【题型】填空题　【知识点】平面几何　【难度】hard
在边长为 1 的正六边形 \(ABCDEF\) 中，记以 \(A\) 为起点，其余顶点为终点的向量分别为 \(\vec{a}_1,\ \vec{a}_2,\ \vec{a}_3,\ \vec{a}_4,\ \vec{a}_5\)，以 \(D\) 为起点，其余顶点为终点的向量分别为 \(\vec{d}_1,\ \vec{d}_2,\ \vec{d}_3,\ \vec{d}_4,\ \vec{d}_5\)。

\noindent
记 \(\{i,j,k\},\ \{r,s,t\}\) 为 \(\{1,2,3,4,5\}\) 的两个三元子集，则 \((\vec{a}_i+\vec{a}_j+\vec{a}_k)\cdot(\vec{d}_r+\vec{d}_s+\vec{d}_t)\) 的最小值为\underline{\quad\quad}。

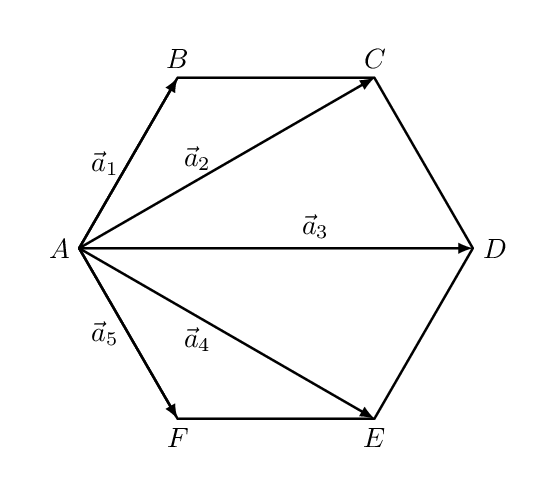
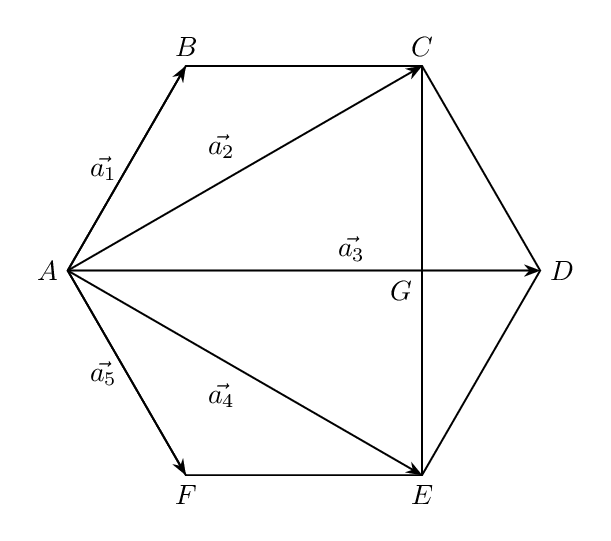
【解答】
\noindent
【答案】-25

\noindent
【知识点】向量与几何最值、用定义求向量的数量积、向量的模、余弦定理解三角形

\noindent
【分析】由“两个向量模越大、夹角越小则两个向量的和向量的模越大”结合可正六边形结构特征求出\(|\vec{a}_i+\vec{a}_j+\vec{a}_k|\)的最大值；由数量积概念可知对于\((\vec{a}_i+\vec{a}_j+\vec{a}_k)\cdot(\vec{d}_r+\vec{d}_s+\vec{d}_t)\)，当\(|\vec{a}_i+\vec{a}_j+\vec{a}_k|\)与\(|\vec{d}_r+\vec{d}_s+\vec{d}_t|\)达到最大时\(\vec{a}_i+\vec{a}_j+\vec{a}_k\)与\(\vec{d}_r+\vec{d}_s+\vec{d}_t\)此时方向相反，故此时\((\vec{a}_i+\vec{a}_j+\vec{a}_k)\cdot(\vec{d}_r+\vec{d}_s+\vec{d}_t)\)达到最小值。

\noindent
【详解】根据向量加法平行四边形法则以及几何意义可知：\\
当两个向量夹角为锐角时，两个向量模越大、夹角越小则两个向量的和向量的模越大。\\
所以由正六边形结构特征可知\(|\vec{a}_i+\vec{a}_j+\vec{a}_k|\)的最大值为\(|\vec{a}_2+\vec{a}_3+\vec{a}_4|=|\overrightarrow{AC}+\overrightarrow{AD}+\overrightarrow{AE}|\)，\\
连接正六边形\(CE\)交\(AD\)于点\(G\)，\\
则由正六边形结构特征可知\(\triangle ACE\)为正三角形，\(AG\)为其\(CE\)边上的中线，\\
且由正六边形结构特征 $\angle CDE = \frac{2\pi}{3}$，$\angle CDA = 2\angle CAG = \frac{\pi}{3}$，$\angle DCA = \frac{\pi}{2}$，

所以由题意以及余弦定理得：
\[
CE^2 = CD^2 + DE^2 - 2CD\cdot DE\cos120^\circ = 1^2 + 1^2 - 2\times1\times1\times\left(-\frac{1}{2}\right) = 3,
\]
即 \(CE = \sqrt{3}\)，\\
所以 \(AC = CE = \sqrt{3}\)，\(AG = AC\cos\frac{\pi}{6} = \frac{3}{2}\)，\(AD = \frac{AC}{\cos\frac{\pi}{6}} = 2\)，\\
所以 \(\overrightarrow{AC}+\overrightarrow{AE}=2\overrightarrow{AG}=\frac{3}{2}\overrightarrow{AD}\)，\\
故由向量加法法则 \(|\vec{a}_2+\vec{a}_3+\vec{a}_4|=|\overrightarrow{AC}+\overrightarrow{AD}+\overrightarrow{AE}|=|2\overrightarrow{AG}+\overrightarrow{AD}|=\left|\frac{5}{2}\overrightarrow{AD}\right|=5\)；\\
所以当 \(|\vec{a}_i+\vec{a}_j+\vec{a}_k|=|\overrightarrow{AC}+\overrightarrow{AD}+\overrightarrow{AE}|=\left|\frac{5}{2}\overrightarrow{AD}\right|=5\) 时，\(|\vec{a}_i+\vec{a}_j+\vec{a}_k|\) 最大，\\
同理 \(|\vec{d}_r+\vec{d}_s+\vec{d}_t|=|\overrightarrow{DB}+\overrightarrow{DA}+\overrightarrow{DF}|=\left|\frac{5}{2}\overrightarrow{DA}\right|=5\) 时，\(|\vec{d}_r+\vec{d}_s+\vec{d}_t|\) 最大，\\
\(\vec{a}_i+\vec{a}_j+\vec{a}_k\) 与 \(\vec{d}_r+\vec{d}_s+\vec{d}_t\) 此时方向相反，\\
故此时 \((\vec{a}_i+\vec{a}_j+\vec{a}_k)\cdot(\vec{d}_r+\vec{d}_s+\vec{d}_t)\) 达到最小值为 \(5\times5\cos\pi = -25\)。

\noindent
故答案为：\(\boldsymbol{-25}\)。

\noindent
【点睛】关键点点睛：解决本题的关键在于明确\(|\vec{a}_i+\vec{a}_j+\vec{a}_k|\)的最大值为\(|\overrightarrow{AC}+\overrightarrow{AD}+\overrightarrow{AE}|\)和\(|\vec{d}_r+\vec{d}_s+\vec{d}_t|\)的最大值为\(|\overrightarrow{DB}+\overrightarrow{DA}+\overrightarrow{DF}|\)。
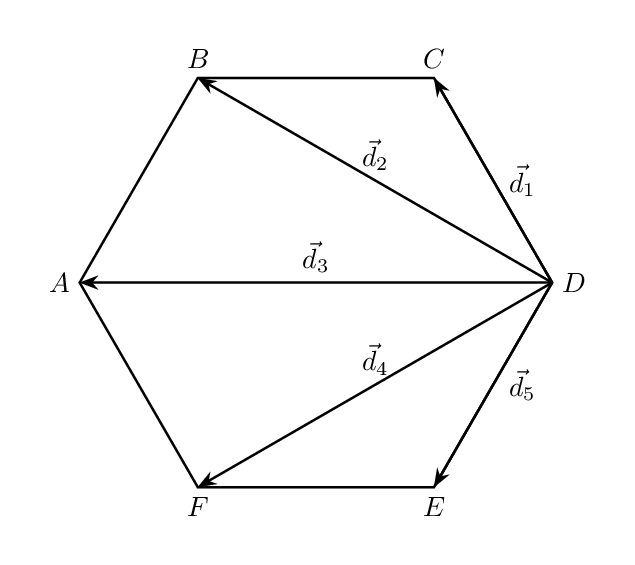